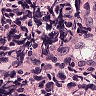
Metastatic tissue present: no